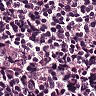
Metastatic tissue present: yes